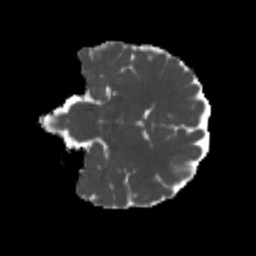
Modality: MD
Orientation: coronal
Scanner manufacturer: siemens
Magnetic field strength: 3 T
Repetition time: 4 s
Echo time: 0.0594 s